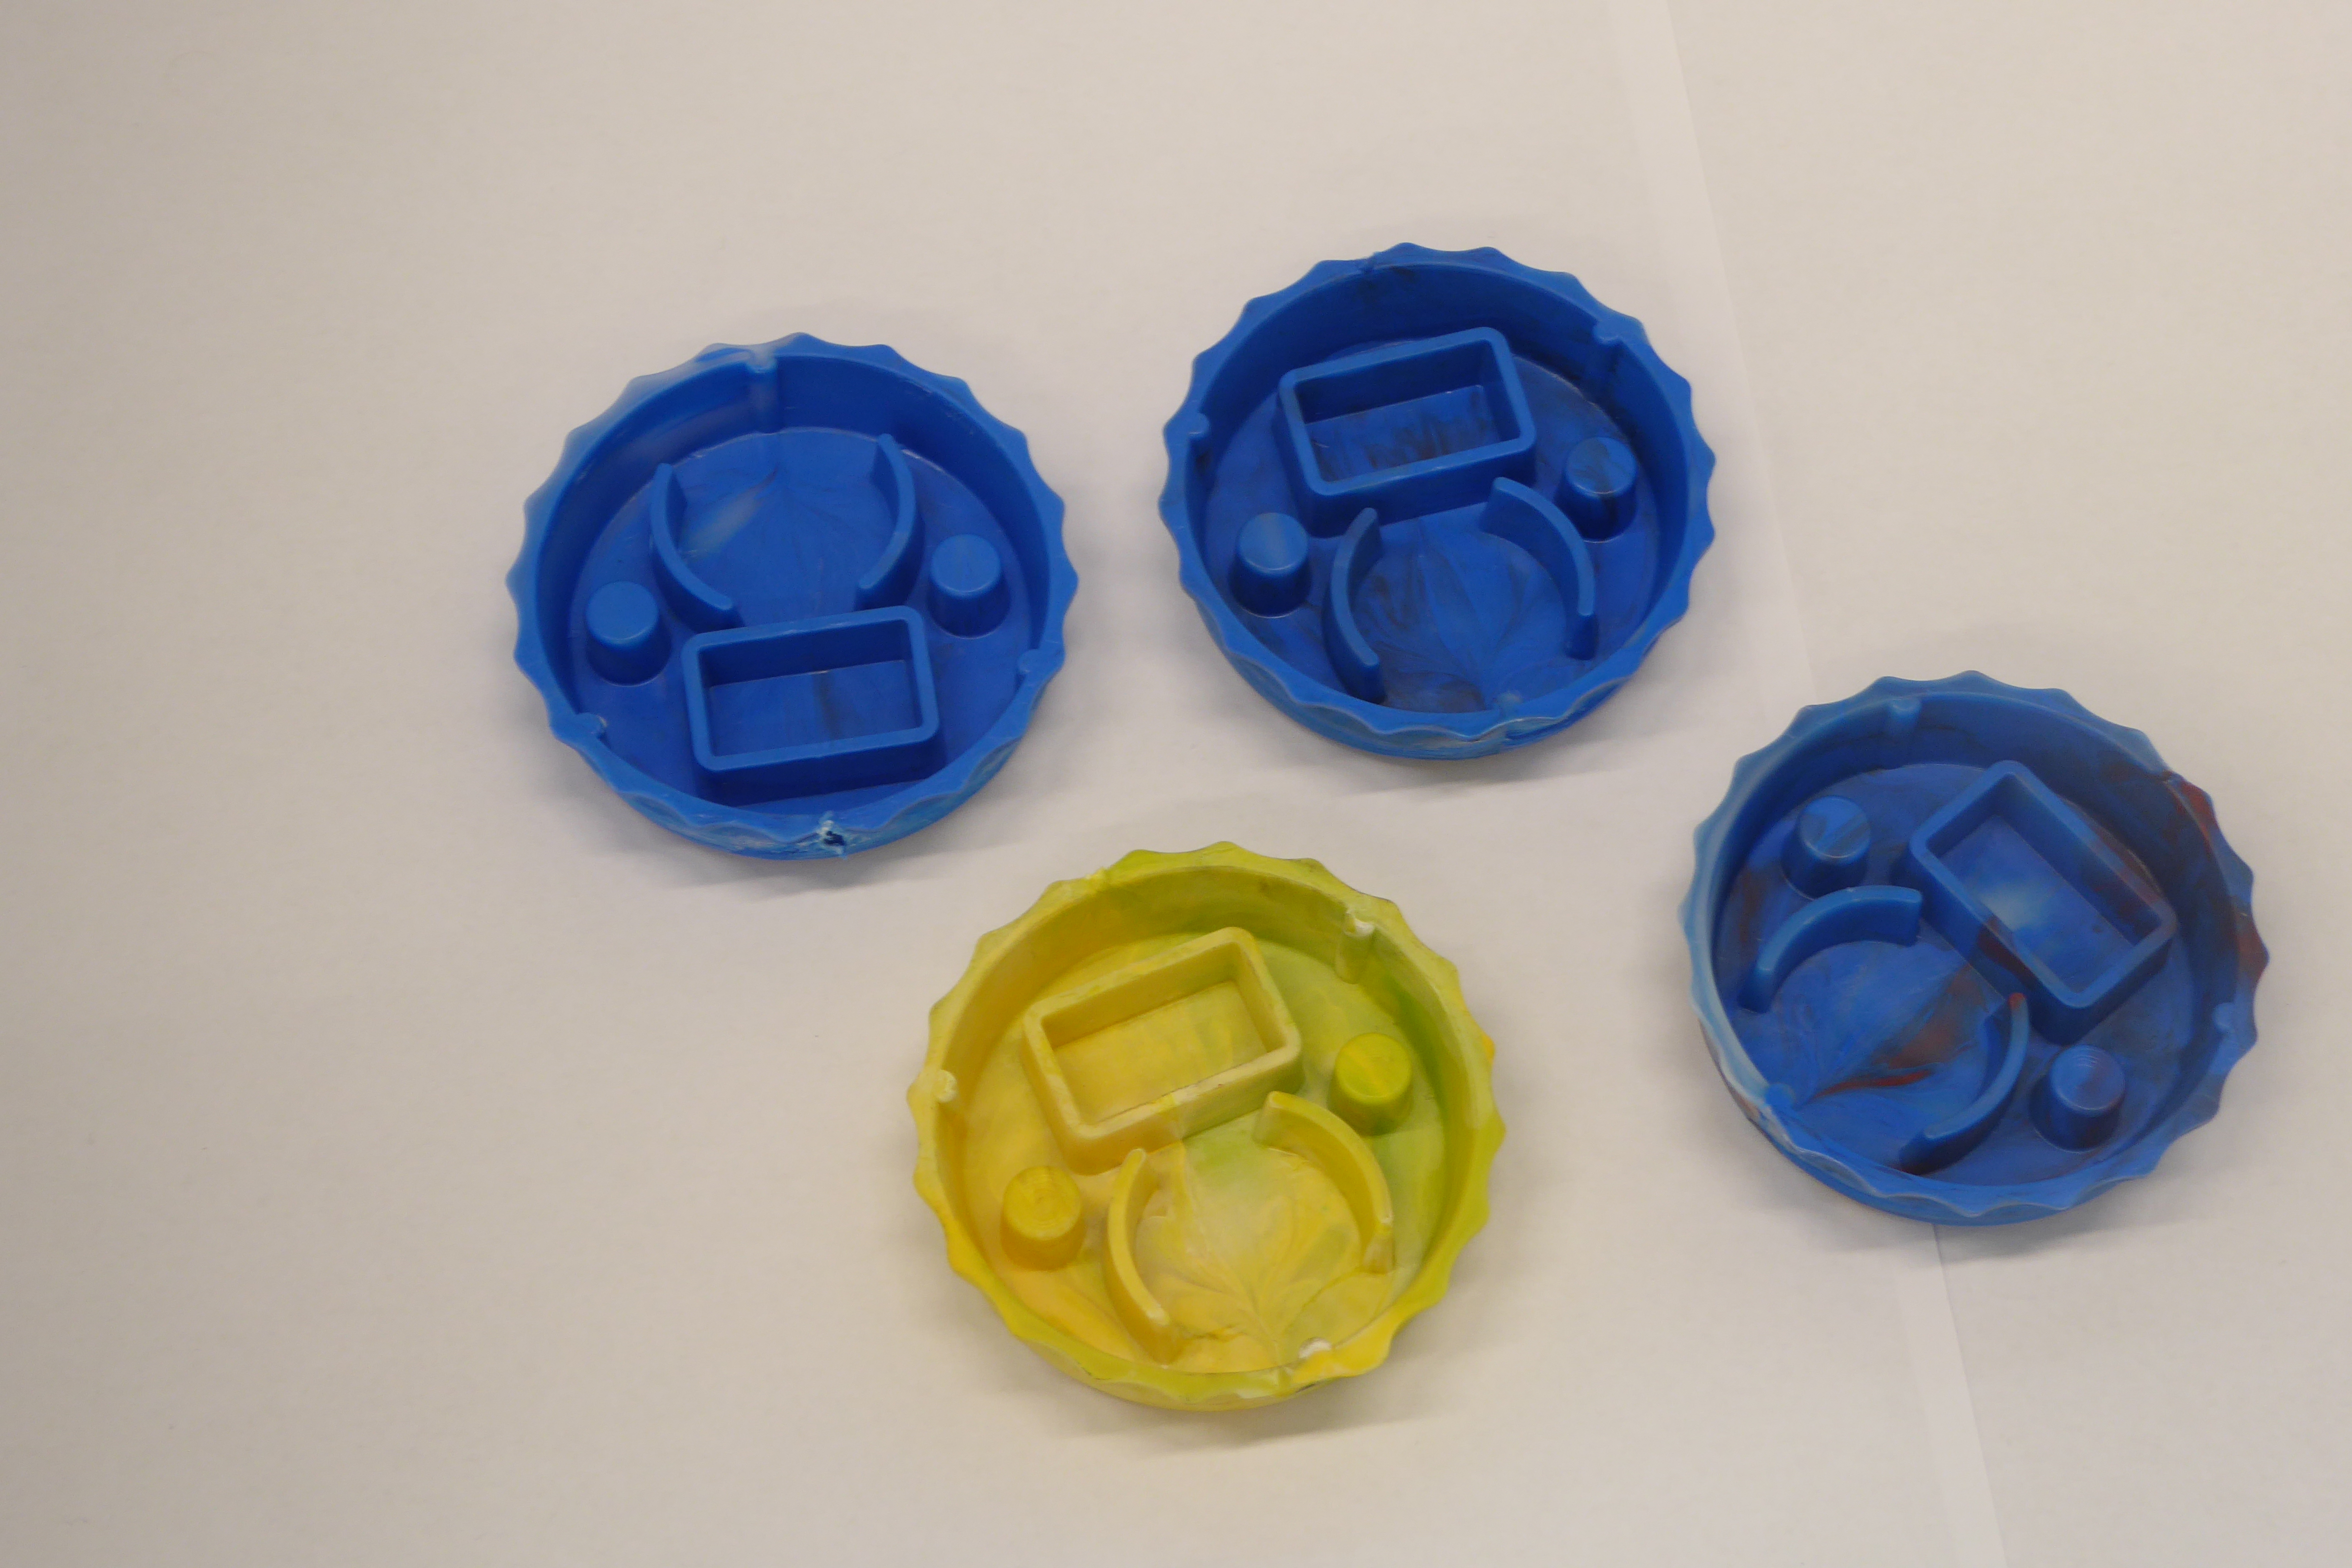
Label: Bottle Opener - Cover